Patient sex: F
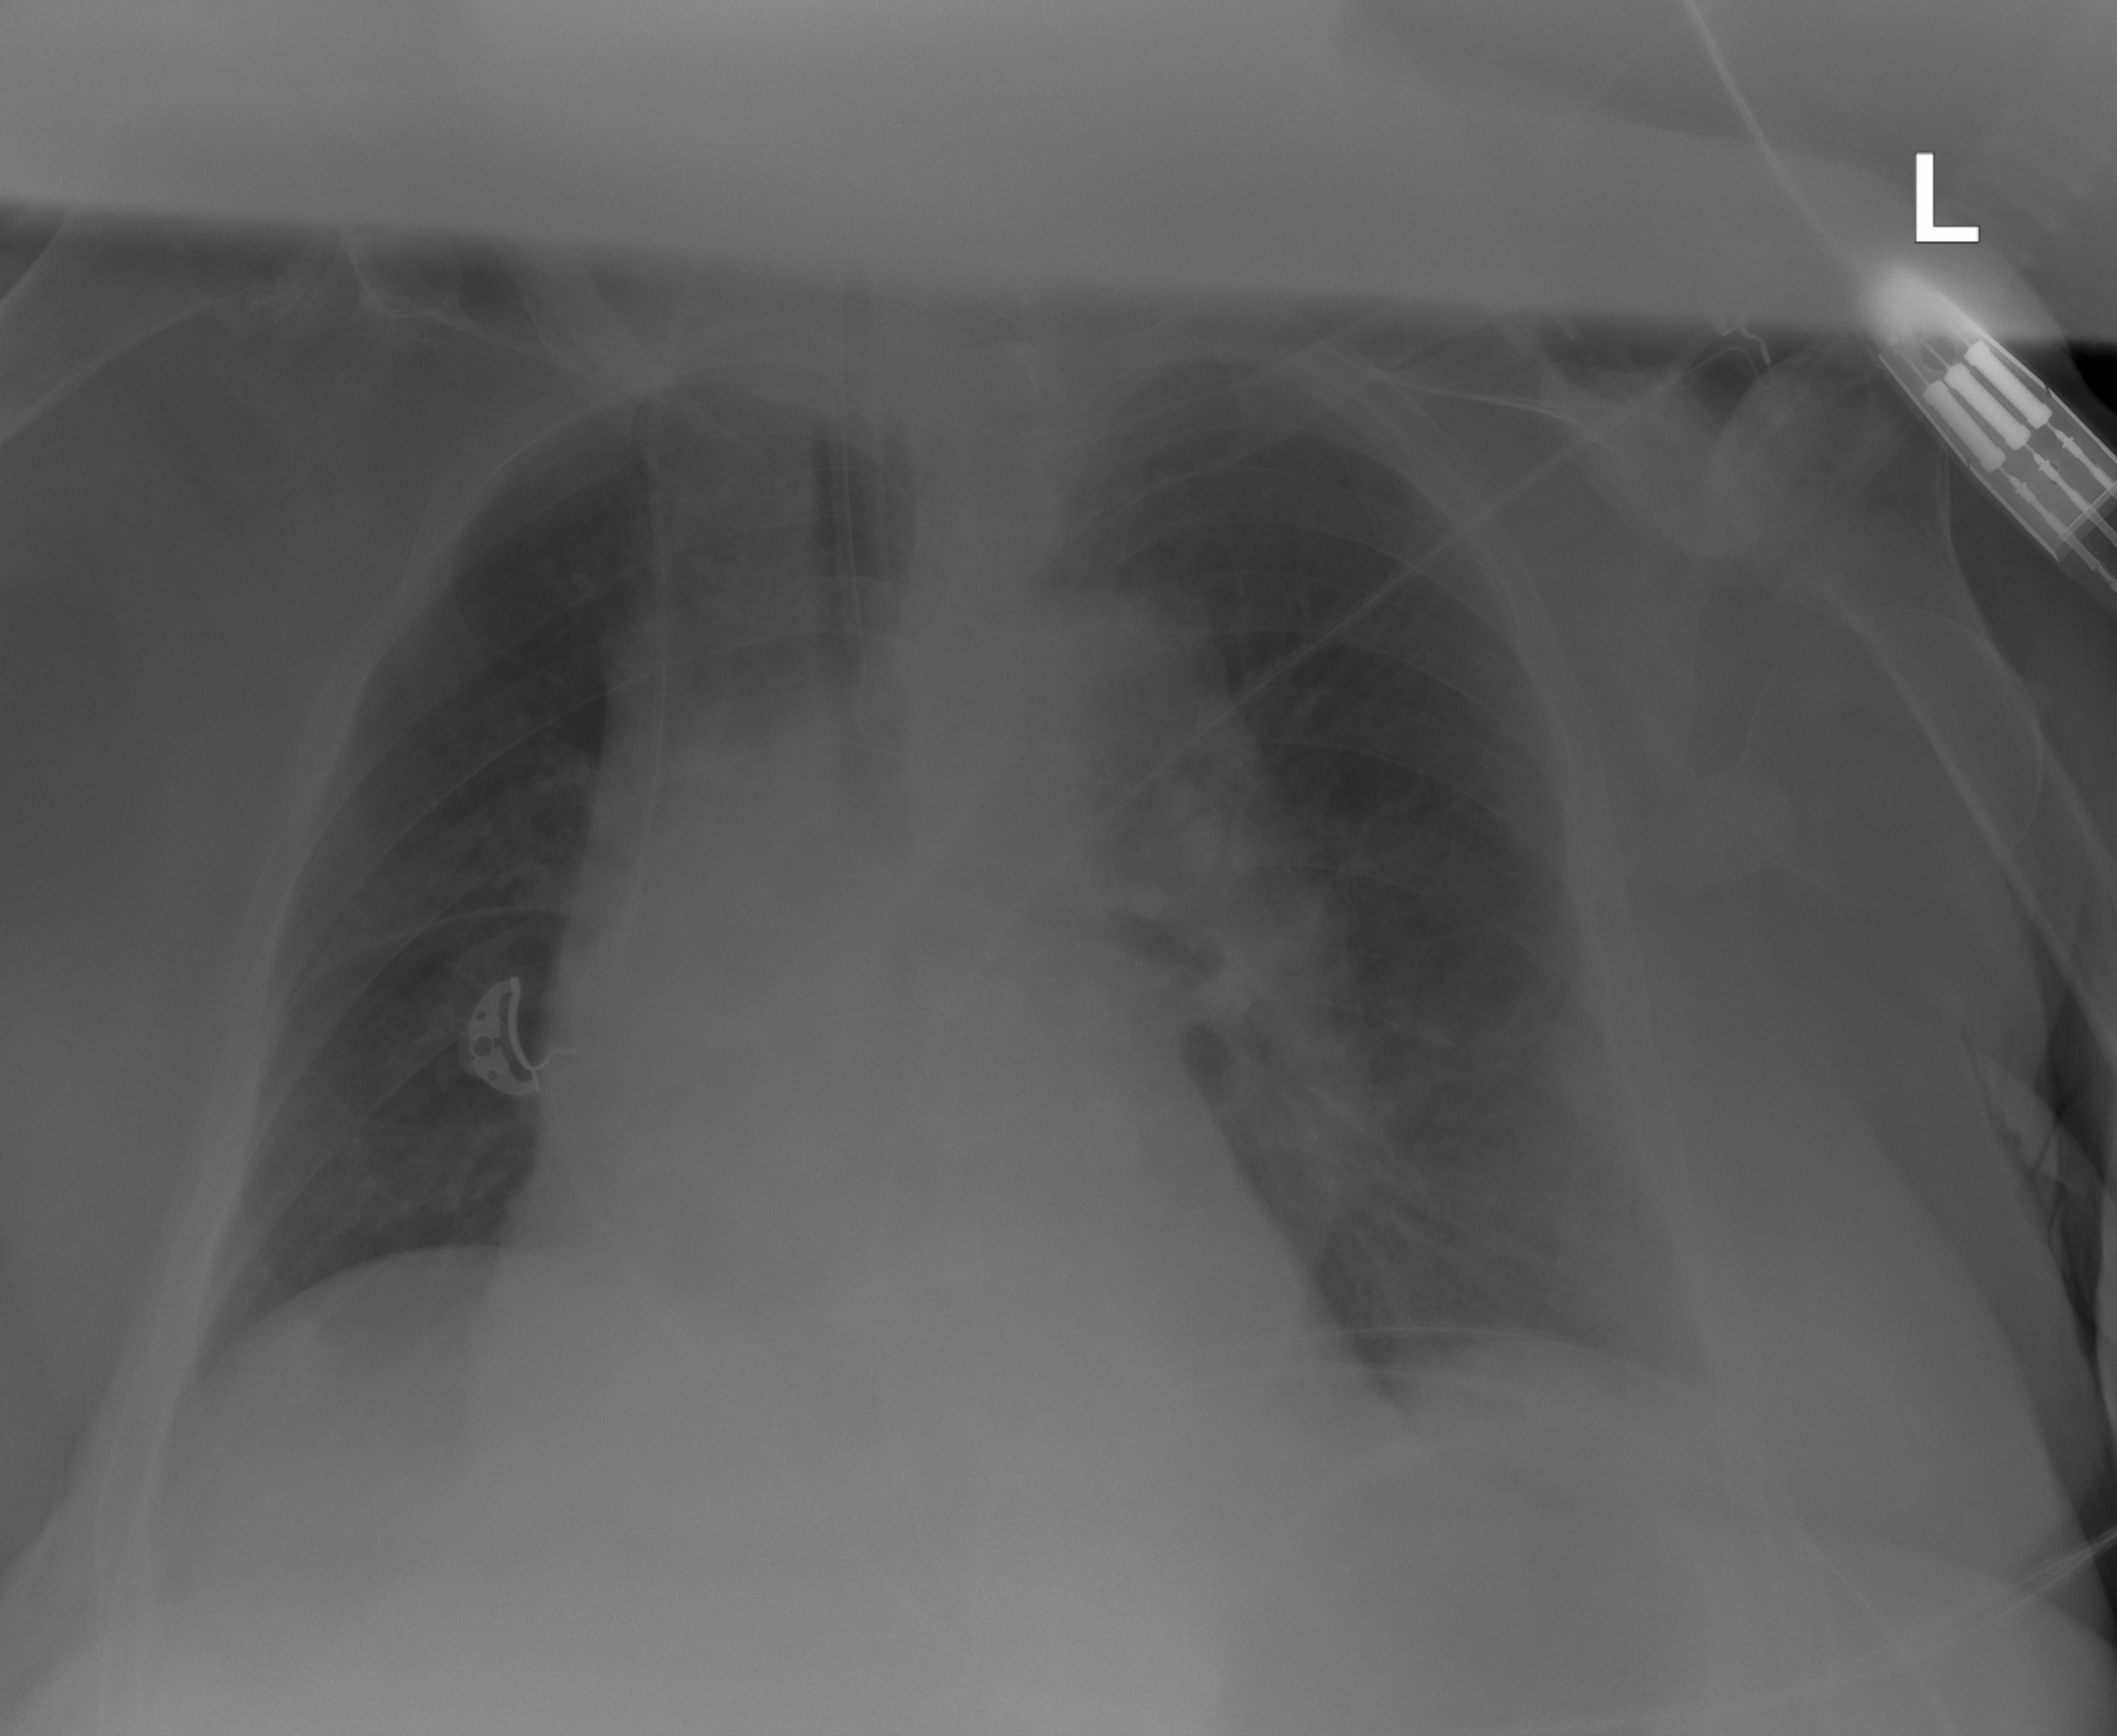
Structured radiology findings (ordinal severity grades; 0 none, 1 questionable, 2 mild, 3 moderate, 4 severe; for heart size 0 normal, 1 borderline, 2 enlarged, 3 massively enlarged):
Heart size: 2
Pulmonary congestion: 0
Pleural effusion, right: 0
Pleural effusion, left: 1
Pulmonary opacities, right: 0
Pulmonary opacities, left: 0
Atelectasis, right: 0
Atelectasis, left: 2